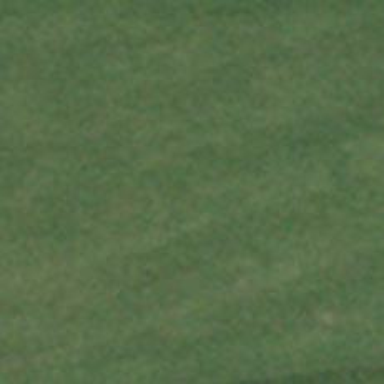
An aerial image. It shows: View of golf hole.